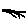
Label: line